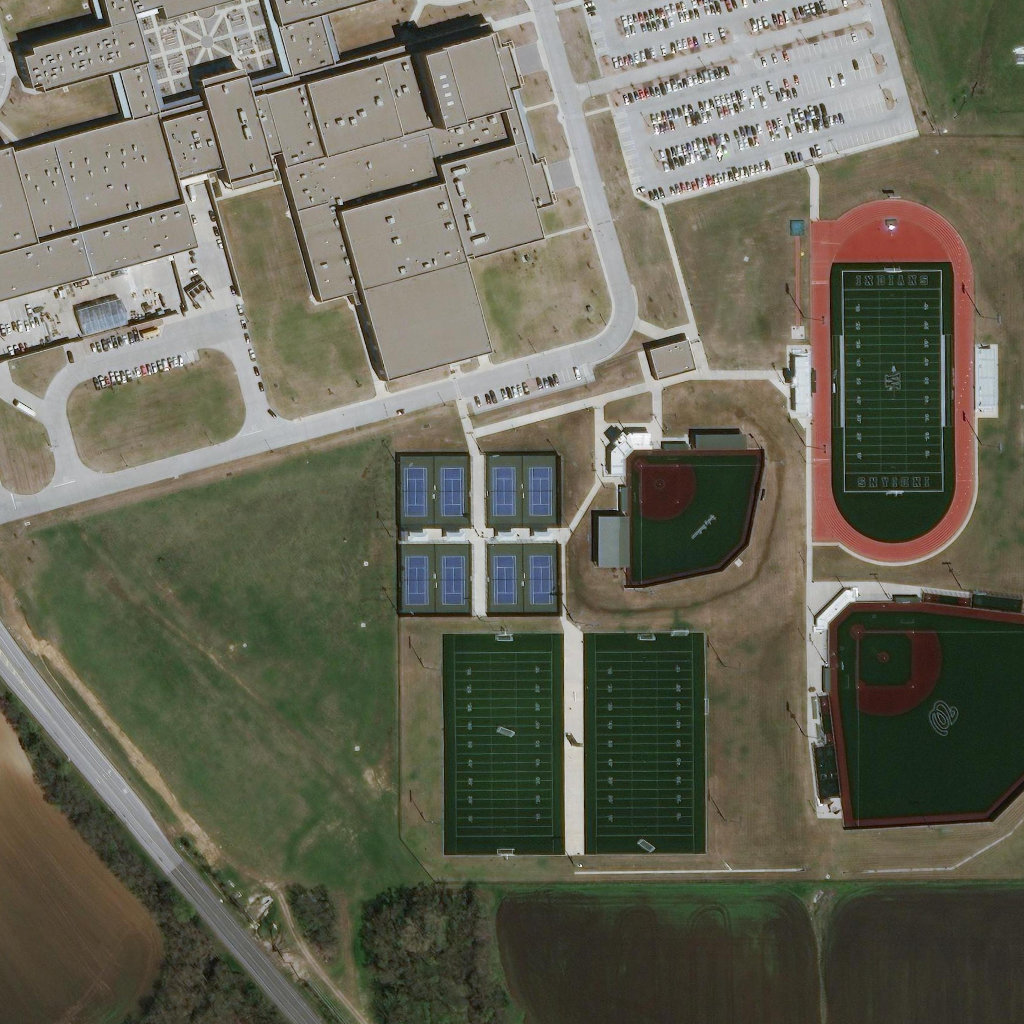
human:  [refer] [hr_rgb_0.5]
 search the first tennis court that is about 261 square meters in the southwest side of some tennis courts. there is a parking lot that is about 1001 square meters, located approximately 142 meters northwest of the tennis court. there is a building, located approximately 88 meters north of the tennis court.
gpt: <box>[[39, 54, 41, 58, 0]]</box>